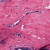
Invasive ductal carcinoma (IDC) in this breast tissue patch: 0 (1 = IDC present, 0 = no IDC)